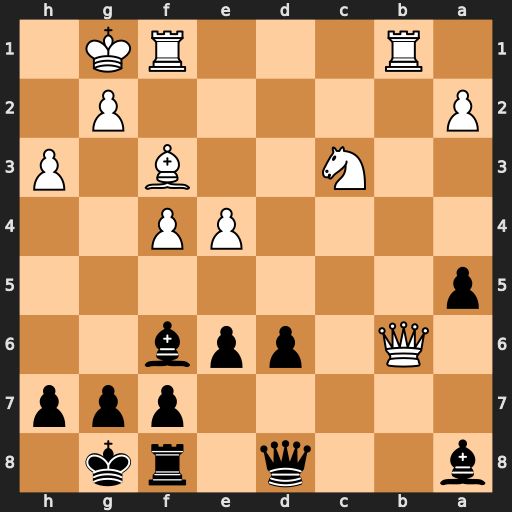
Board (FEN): b2q1rk1/5ppp/1Q1ppb2/p7/4PP2/2N2B1P/P5P1/1R3RK1
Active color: b
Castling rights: -
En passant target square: -
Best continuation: Qxb6+ Rxb6 Bd4+ Kh1 Bxb6